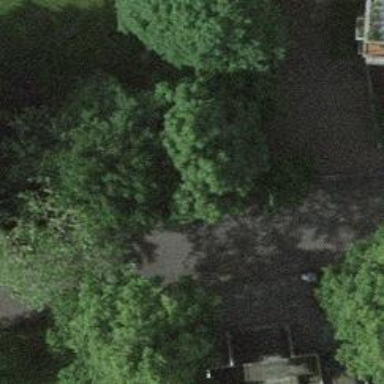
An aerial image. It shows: Footway surfaced with paving stones.